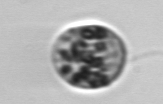
Label: Amoeba